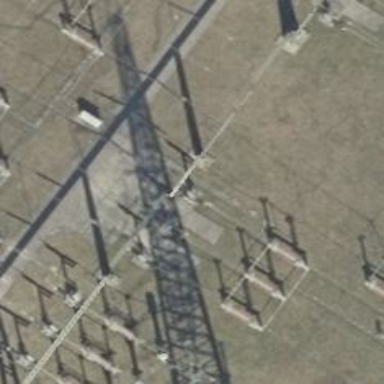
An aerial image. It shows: Power line with 3 cables in bay configuration.